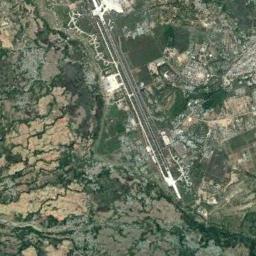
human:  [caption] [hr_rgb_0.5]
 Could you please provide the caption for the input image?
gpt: The airport is surrounded by neat terraces .

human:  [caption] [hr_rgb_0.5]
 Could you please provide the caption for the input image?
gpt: A complex airport sandwiched between urban settlements and large mountains .

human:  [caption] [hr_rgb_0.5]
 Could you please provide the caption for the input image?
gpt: An airport with some parallel runways and an open area in the forest and some villages beside .

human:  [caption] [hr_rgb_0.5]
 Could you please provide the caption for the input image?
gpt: There is an airport surrounded by the many trees and fields .

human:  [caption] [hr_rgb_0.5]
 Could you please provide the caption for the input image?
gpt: The road is straight  at the airport .